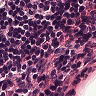
Metastatic tissue present: no